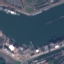
Land use / land cover class: River